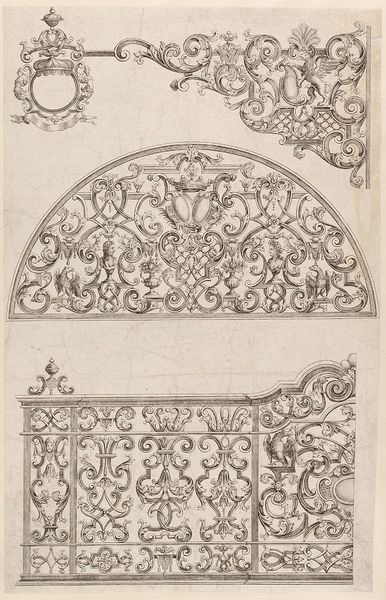
Titel: Oberlichtgitter und Wandarm aus Laub- und Bandelwerk, Blatt aus der Folge 'Neü inventiertes Schlosser Reiß=Buch gezeichnet von Frank Leopold Schmittner Schlosser gesell'
Künstler: Franz Leopold Schmittner
Standort: Hamburg
Institution: Museum für Kunst und Gewerbe Hamburg
Schlagwörter: lampe, tiere, ornament, barock, bogen, grafik, graphik, ornamente, fotografie, photographie, druckgraphik, druckgrafik, radierung, kunstgewerbe, kerzenhalter, schnörkel, laubwerk, blattwerk, kunsthandwerk, kandelaber, bandelwerk, tierornament, firmenschild, reproduktionen, barockzeit, barockzeitalter, industriedesign, druckerzeugnisse, tierornamente, ornamentstich, vorlageblätter, schlosserarbeit, hausschild